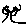
Label: tree